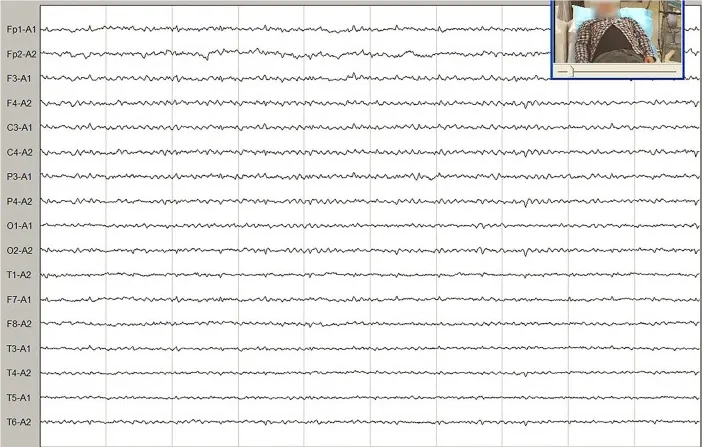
Video electroencephalogram (EEG) showed normal findings.
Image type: electrography (eeg)